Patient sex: M
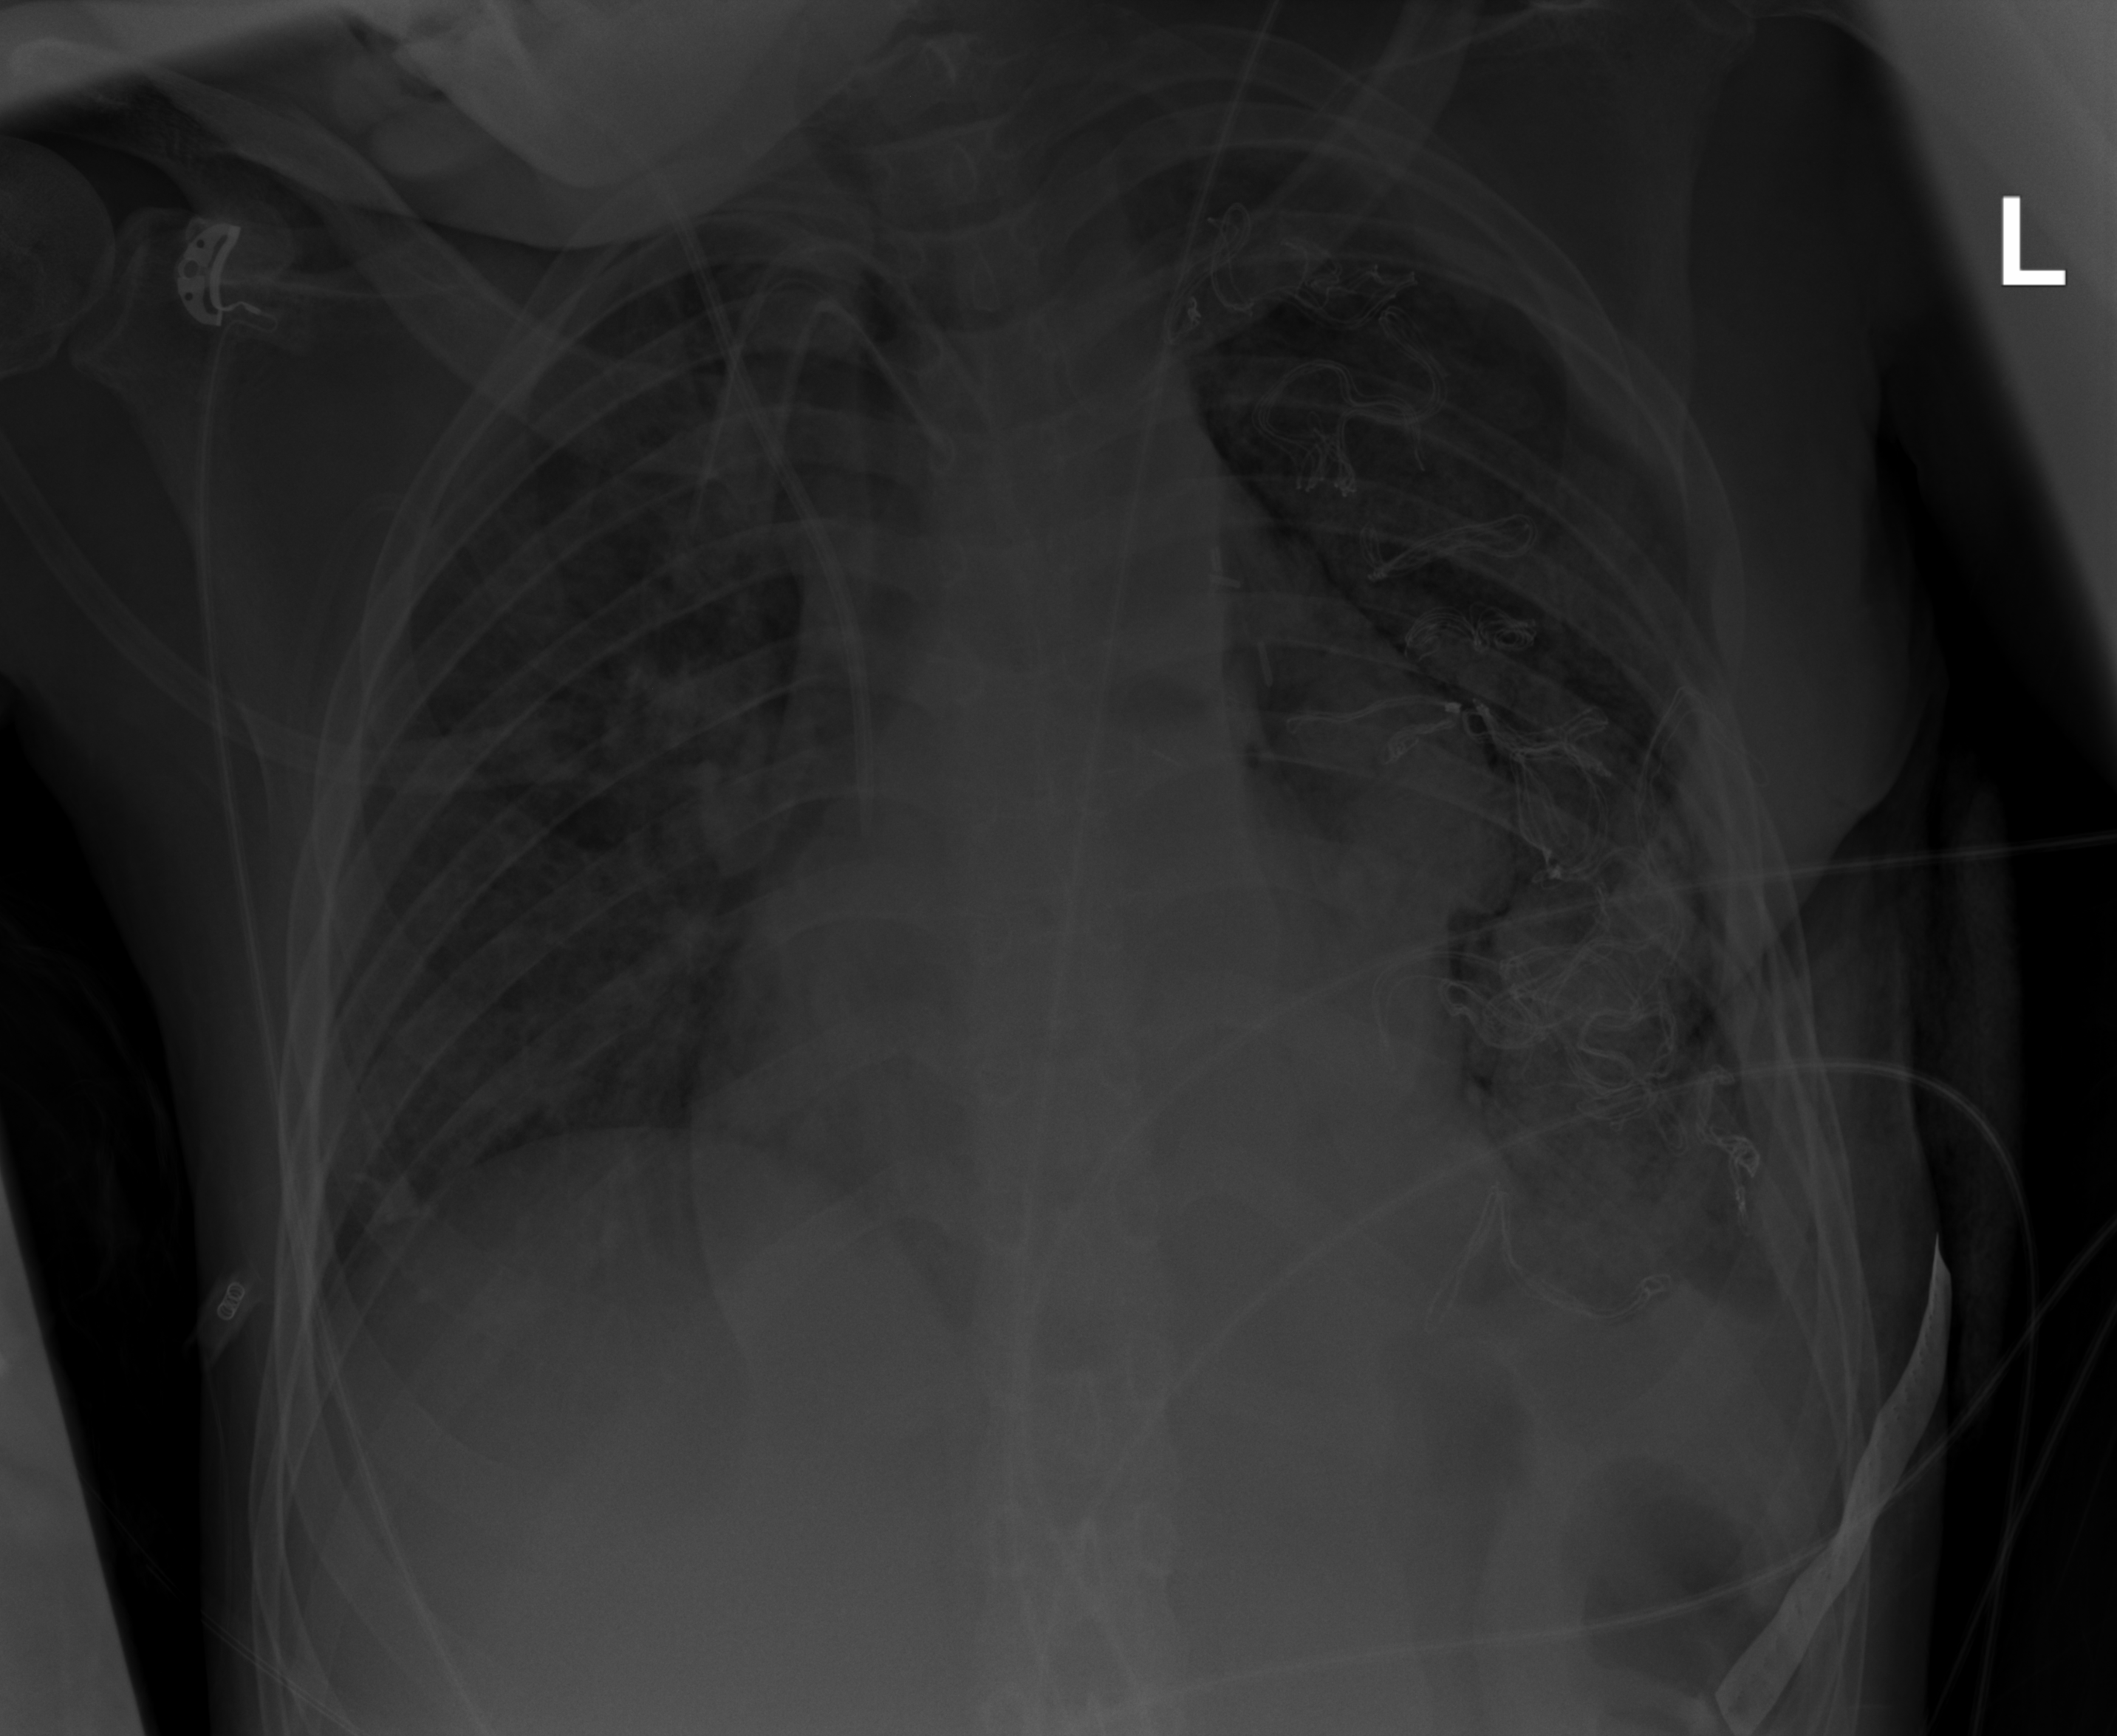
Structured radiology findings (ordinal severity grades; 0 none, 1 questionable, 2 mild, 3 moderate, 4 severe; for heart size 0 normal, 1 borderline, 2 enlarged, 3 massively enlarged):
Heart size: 1
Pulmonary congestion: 0
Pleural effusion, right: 0
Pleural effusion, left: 2
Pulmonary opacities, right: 3
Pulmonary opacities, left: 0
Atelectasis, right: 2
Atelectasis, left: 2